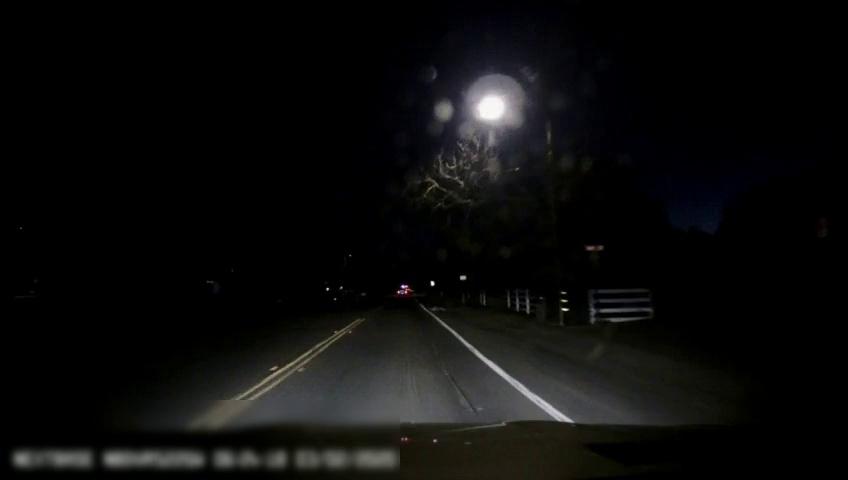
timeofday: Night
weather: Other
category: Drivable Space
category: Vehicles | SUV
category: Lanes | Current Lane
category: Lanes | Current Lane
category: Lanes | Alternate Lane